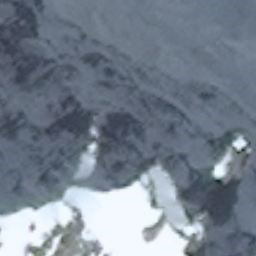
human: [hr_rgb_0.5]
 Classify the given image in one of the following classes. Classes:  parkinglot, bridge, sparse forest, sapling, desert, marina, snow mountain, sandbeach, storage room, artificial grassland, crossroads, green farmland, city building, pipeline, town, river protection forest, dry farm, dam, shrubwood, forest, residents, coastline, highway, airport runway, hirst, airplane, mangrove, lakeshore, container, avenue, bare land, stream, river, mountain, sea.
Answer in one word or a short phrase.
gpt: snow mountain